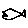
Label: fish